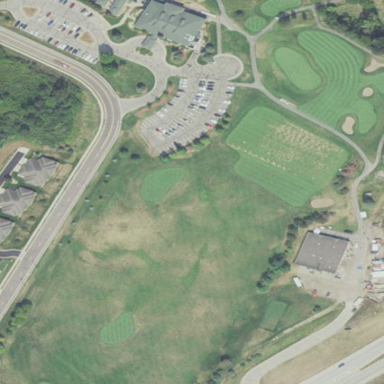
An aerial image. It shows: Rough area in golf course.